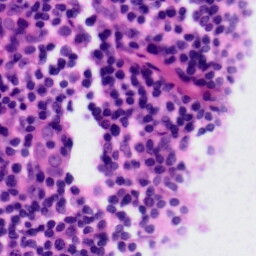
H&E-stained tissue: Tonsil